Question:
'''
id name (sources)
-- ----
1 first
2 second
source_id tag_id (source_tags)
--------- ------
1 1
1 2
2 3
source_id tag_id exception_value (source_tag_exceptions)
--------- ------ ---------------
1 2 1
1 1 2
id name (tags)
-- ----
1 tag_one
2 tag_two
3 tag_three
'''
<URL>
<URL>
I have a one to many relationship for sources and source tags. I'm looking to show the source_tag_exceptions.exception_value if there are any available. When I do a simple LEFT JOIN, I get one row for each source_tag. I understand why, but how do I show only one row for the source_tag_exceptions and still show all source rows? If there are multiple rows, I would prefer to see the value 1 over any others...
This is the query I am using that returns multiple rows
'''
SELECT sources.name, source_tag_exceptions.exception_value
FROM sources
LEFT JOIN source_tags ON source_tags.source_id = sources.id
LEFT JOIN source_tag_exceptions ON source_tag_exceptions.source_id = sources.id AND source_tag_exceptions.tag_id = source_tags.tag_id
'''
Current Results
'''
name exception_value
---- ---------------
first 1
first 2
second NULL
'''
Target Results
'''
name exception_value
---- ---------------
first 1
second NULL
'''
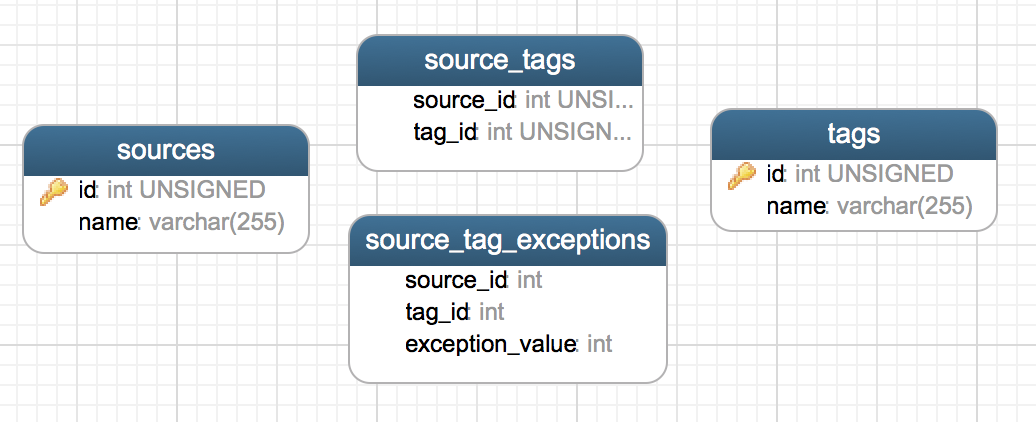
Answer: <URL>
'''
SELECT sources.name, MAX(source_tag_exceptions.exception_value)
FROM sources
LEFT JOIN source_tags
ON source_tags.source_id = sources.id
LEFT JOIN source_tag_exceptions
ON source_tag_exceptions.source_id = sources.id
AND source_tag_exceptions.exception_value =1
AND source_tag_exceptions.tag_id = source_tags.tag_id
LEFT JOIN tags
ON tags.id = source_tags.tag_id
GROUP BY sources.name
'''